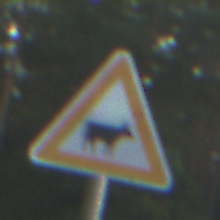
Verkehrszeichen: ViehtriebLinks
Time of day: SunriseSunset
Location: Outdoor (Nature)
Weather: PartlyCloudy
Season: NotSpecified
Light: Natural